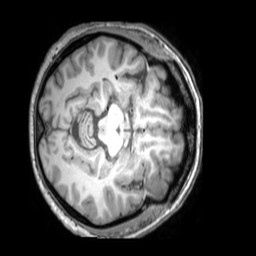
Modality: T1w
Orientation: axial
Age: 57
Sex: male
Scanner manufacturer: philips
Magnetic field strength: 3 T
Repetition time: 0.009904 s
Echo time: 0.004605 s